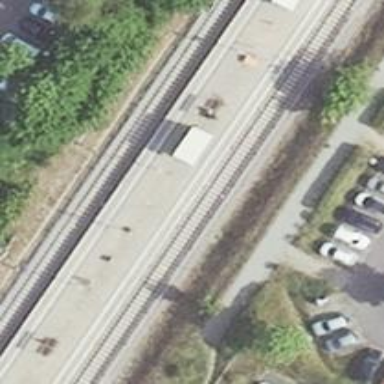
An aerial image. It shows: Shelter for public transport.